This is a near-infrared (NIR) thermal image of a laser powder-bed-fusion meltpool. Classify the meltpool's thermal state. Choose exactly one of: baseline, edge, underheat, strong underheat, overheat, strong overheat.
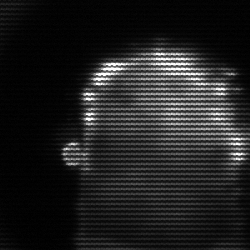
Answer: baseline